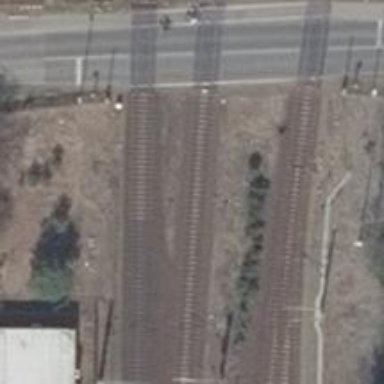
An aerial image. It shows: Railway signal.